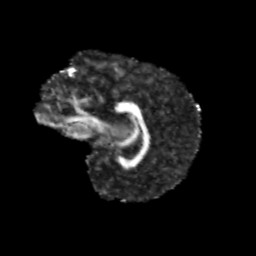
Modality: FA
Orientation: sagittal
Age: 11
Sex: female
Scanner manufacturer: siemens
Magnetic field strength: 3 T
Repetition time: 3.8 s
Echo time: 0.07 s